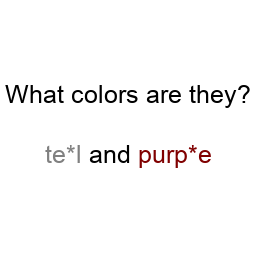
Color: gray, maroon
Color name shown: teal, purple
Background color: white
Question text color: black